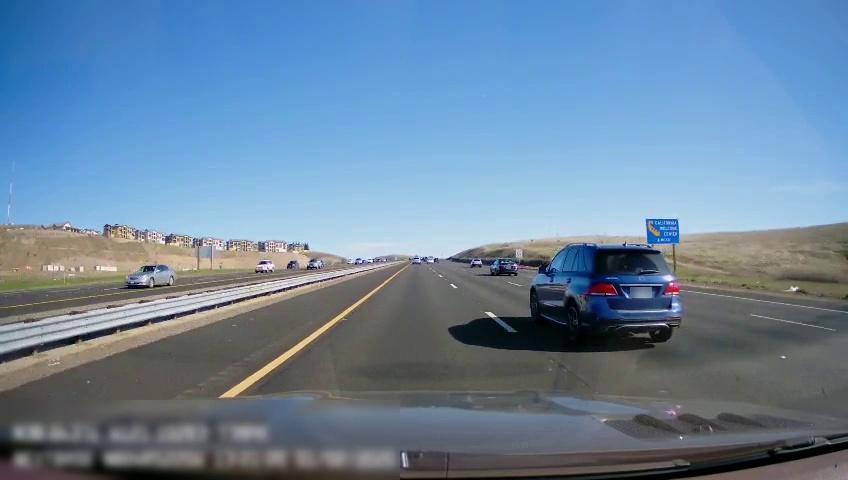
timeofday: Day
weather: Sunny
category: Drivable Space
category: Drivable Space
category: Vehicles | Car
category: Vehicles | Car
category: Vehicles | SUV
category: Vehicles | SUV
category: Vehicles | SUV
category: Vehicles | Car
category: Vehicles | Car
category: Vehicles | SUV
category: Lanes | Current Lane
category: Lanes | Current Lane
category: Lanes | Alternate Lane
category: Lanes | Alternate Lane
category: Lanes | Alternate Lane
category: Lanes | Opposite Lane
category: Lanes | Opposite Lane
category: Lanes | Opposite Lane